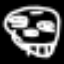
Label: donut